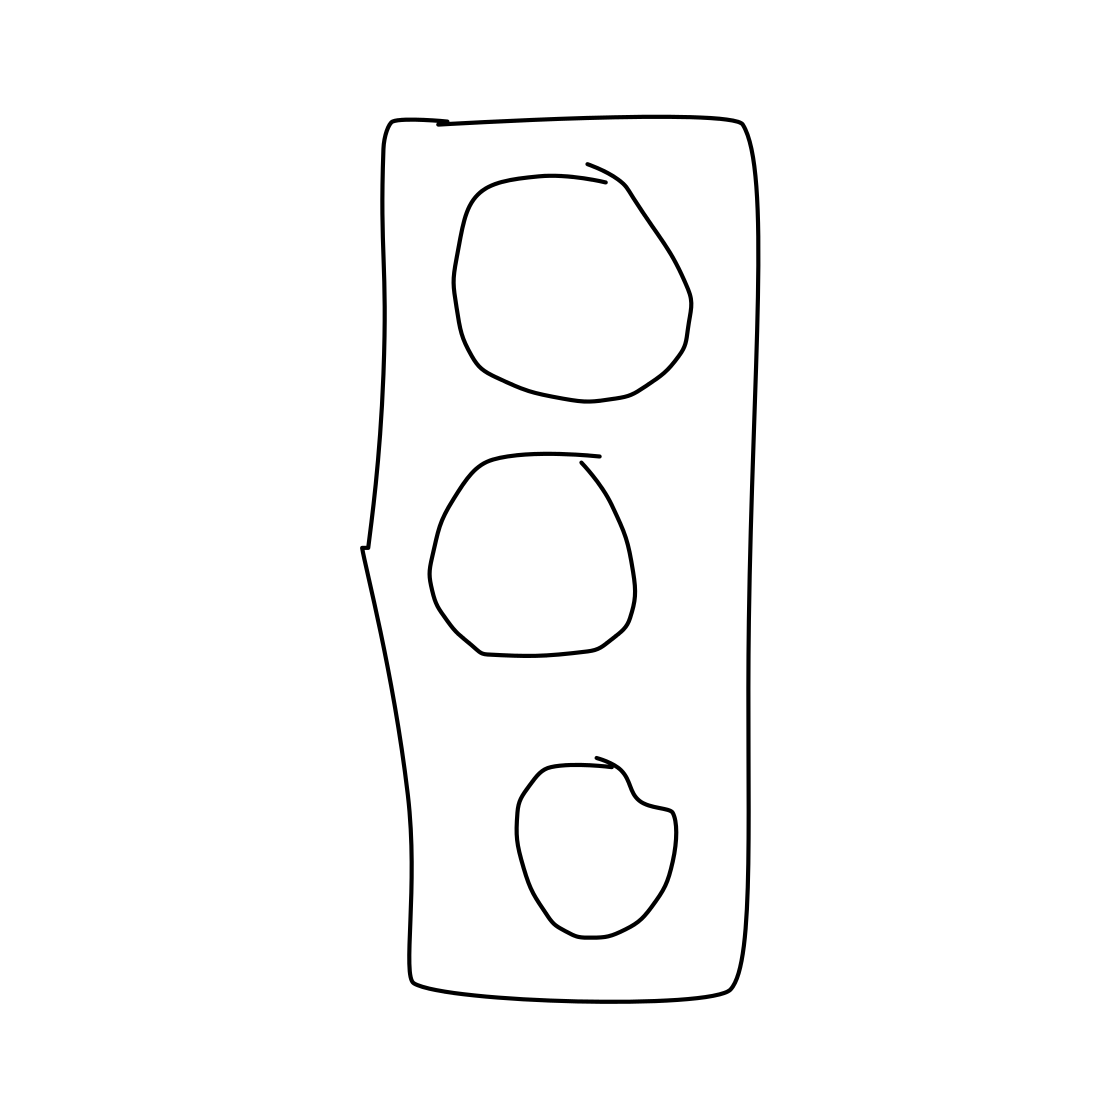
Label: traffic light